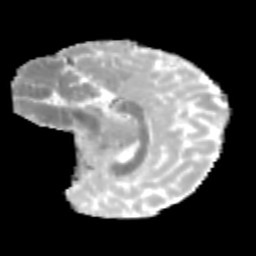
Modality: MD
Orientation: sagittal
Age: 10
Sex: female
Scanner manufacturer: siemens
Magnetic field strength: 3 T
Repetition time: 3.8 s
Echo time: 0.07 s